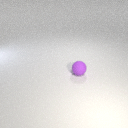
small purple rubber sphere